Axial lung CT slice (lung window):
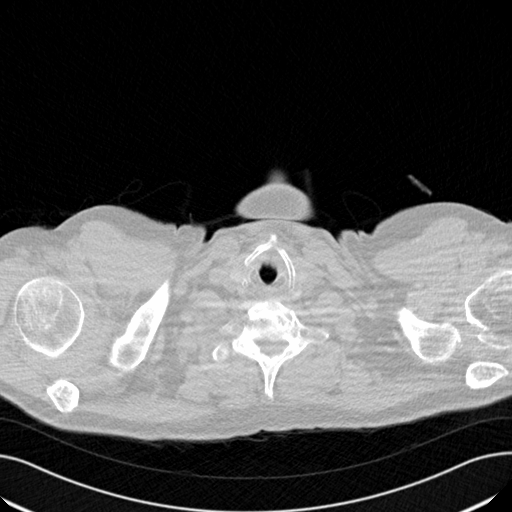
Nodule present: no